Question: I'm using the greenDAO for Android and I want to edit the greenDAO generator, because it overwrites @SerializedName which I need for GSON every time I change something on my database.
So I was adding greenDAO from <URL> to my Android Studio project by File -> New -> Import Module... and just selected the GreenDaoGenerator-module.
Next, I build my java module to generate the greenDAO database, which uses the GreenDaoGenerator-module as dependency and I get an exception that the template dao.ftl was not found.
Can someone please help me? I'm new to Android and do not check, why it doesn't find the file.
'''
Exception in thread "main" java.io.FileNotFoundException: Template "dao.ftl" not found.
at freemarker.template.Configuration.getTemplate(Configuration.java:742)
at freemarker.template.Configuration.getTemplate(Configuration.java:665)
at de.greenrobot.daogenerator.DaoGenerator.<init>(DaoGenerator.java:65)
at com.example.GreenDaoCreater.main(GreenDaoCreater.java:39)
'''
Edit:
Here is a screenshot from the project structure. I hope it helps.

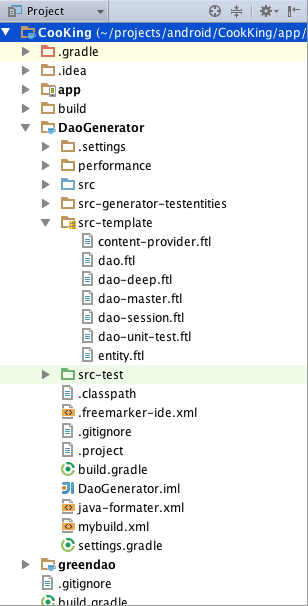
Answer: The problem is change in path of the template files. While I am not sure how to set the path to something relative, here is a hack that works. Open DaoGenerator.java. In the constructor, replace
'''
config.setClassForTemplateLoading(this.getClass(), "/");
'''
with
'''
config.setDirectoryForTemplateLoading(new File("<your absolute path to templates>"));
'''
You will need to find where the actual templates are stored. For me they were in '/DaoGenerator/src-template/' directory.
<URL>